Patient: sex M, age 64
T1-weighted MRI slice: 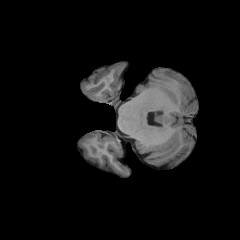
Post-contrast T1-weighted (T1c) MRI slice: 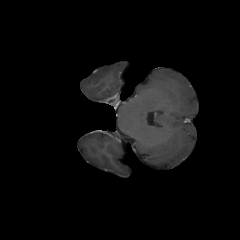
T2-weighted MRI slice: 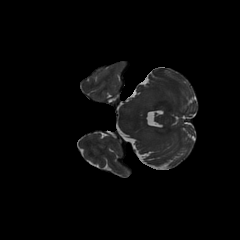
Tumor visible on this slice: no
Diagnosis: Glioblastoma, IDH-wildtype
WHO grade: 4